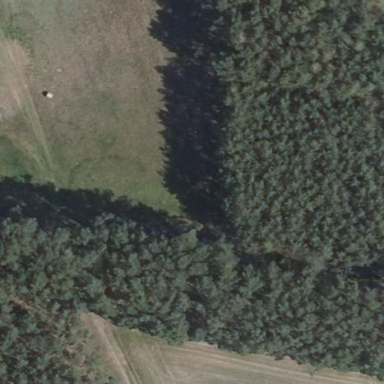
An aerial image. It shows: Forest with evergreen needle-leaved trees.